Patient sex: M
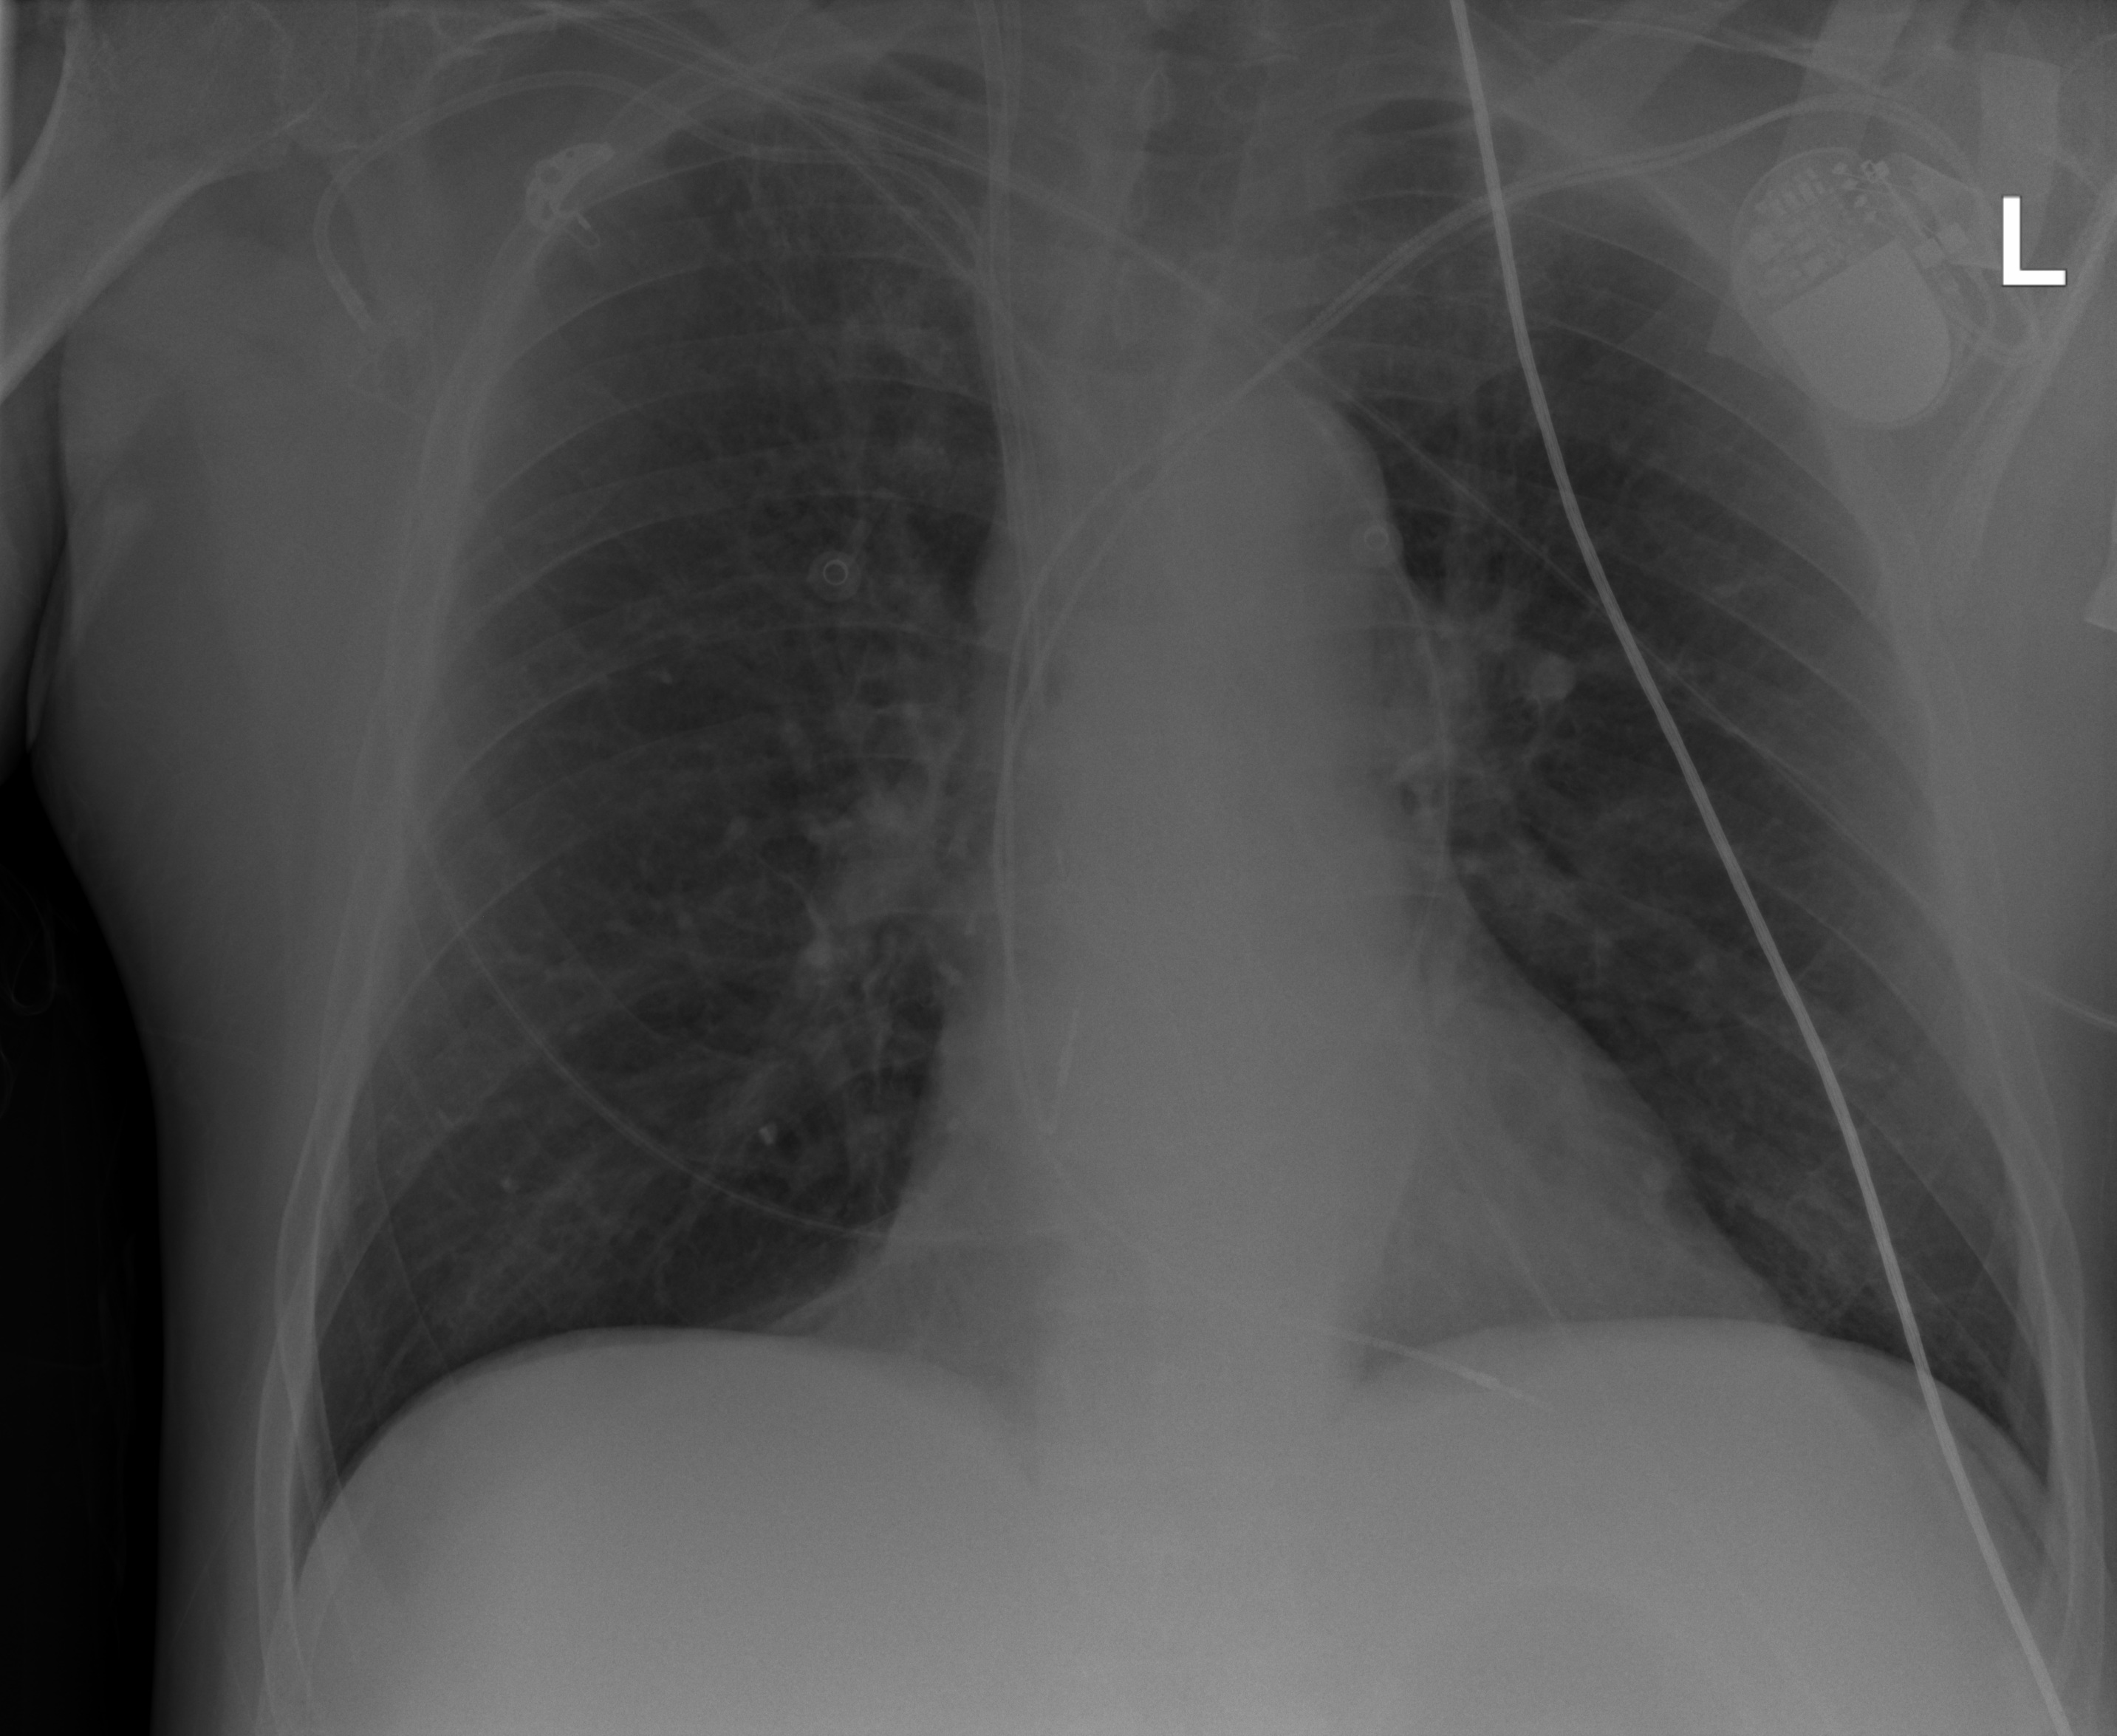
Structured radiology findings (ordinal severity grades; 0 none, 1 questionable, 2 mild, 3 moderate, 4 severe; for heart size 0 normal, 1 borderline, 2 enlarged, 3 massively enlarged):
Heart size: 0
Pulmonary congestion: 0
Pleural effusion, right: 0
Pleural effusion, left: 0
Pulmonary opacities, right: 0
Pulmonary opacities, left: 0
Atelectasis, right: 2
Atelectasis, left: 0